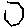
Label: hexagon